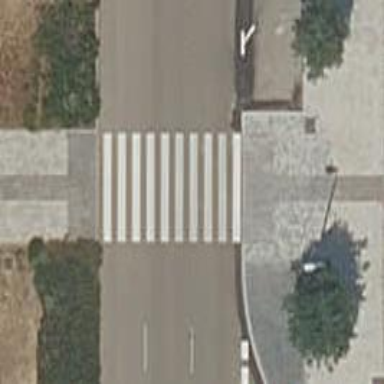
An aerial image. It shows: Uncontrolled crossing on the road.